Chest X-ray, AP view. Patient: 49 years old, sex M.
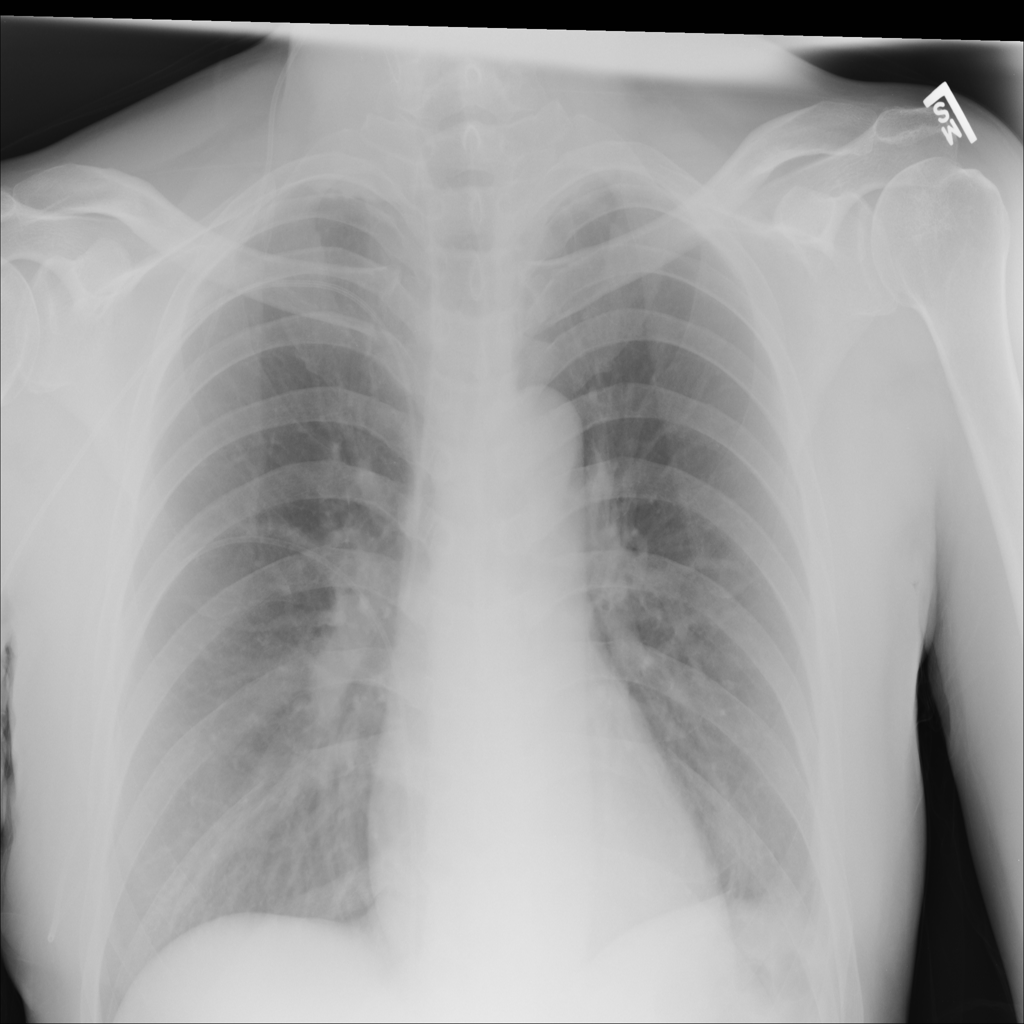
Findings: No Finding